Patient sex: M
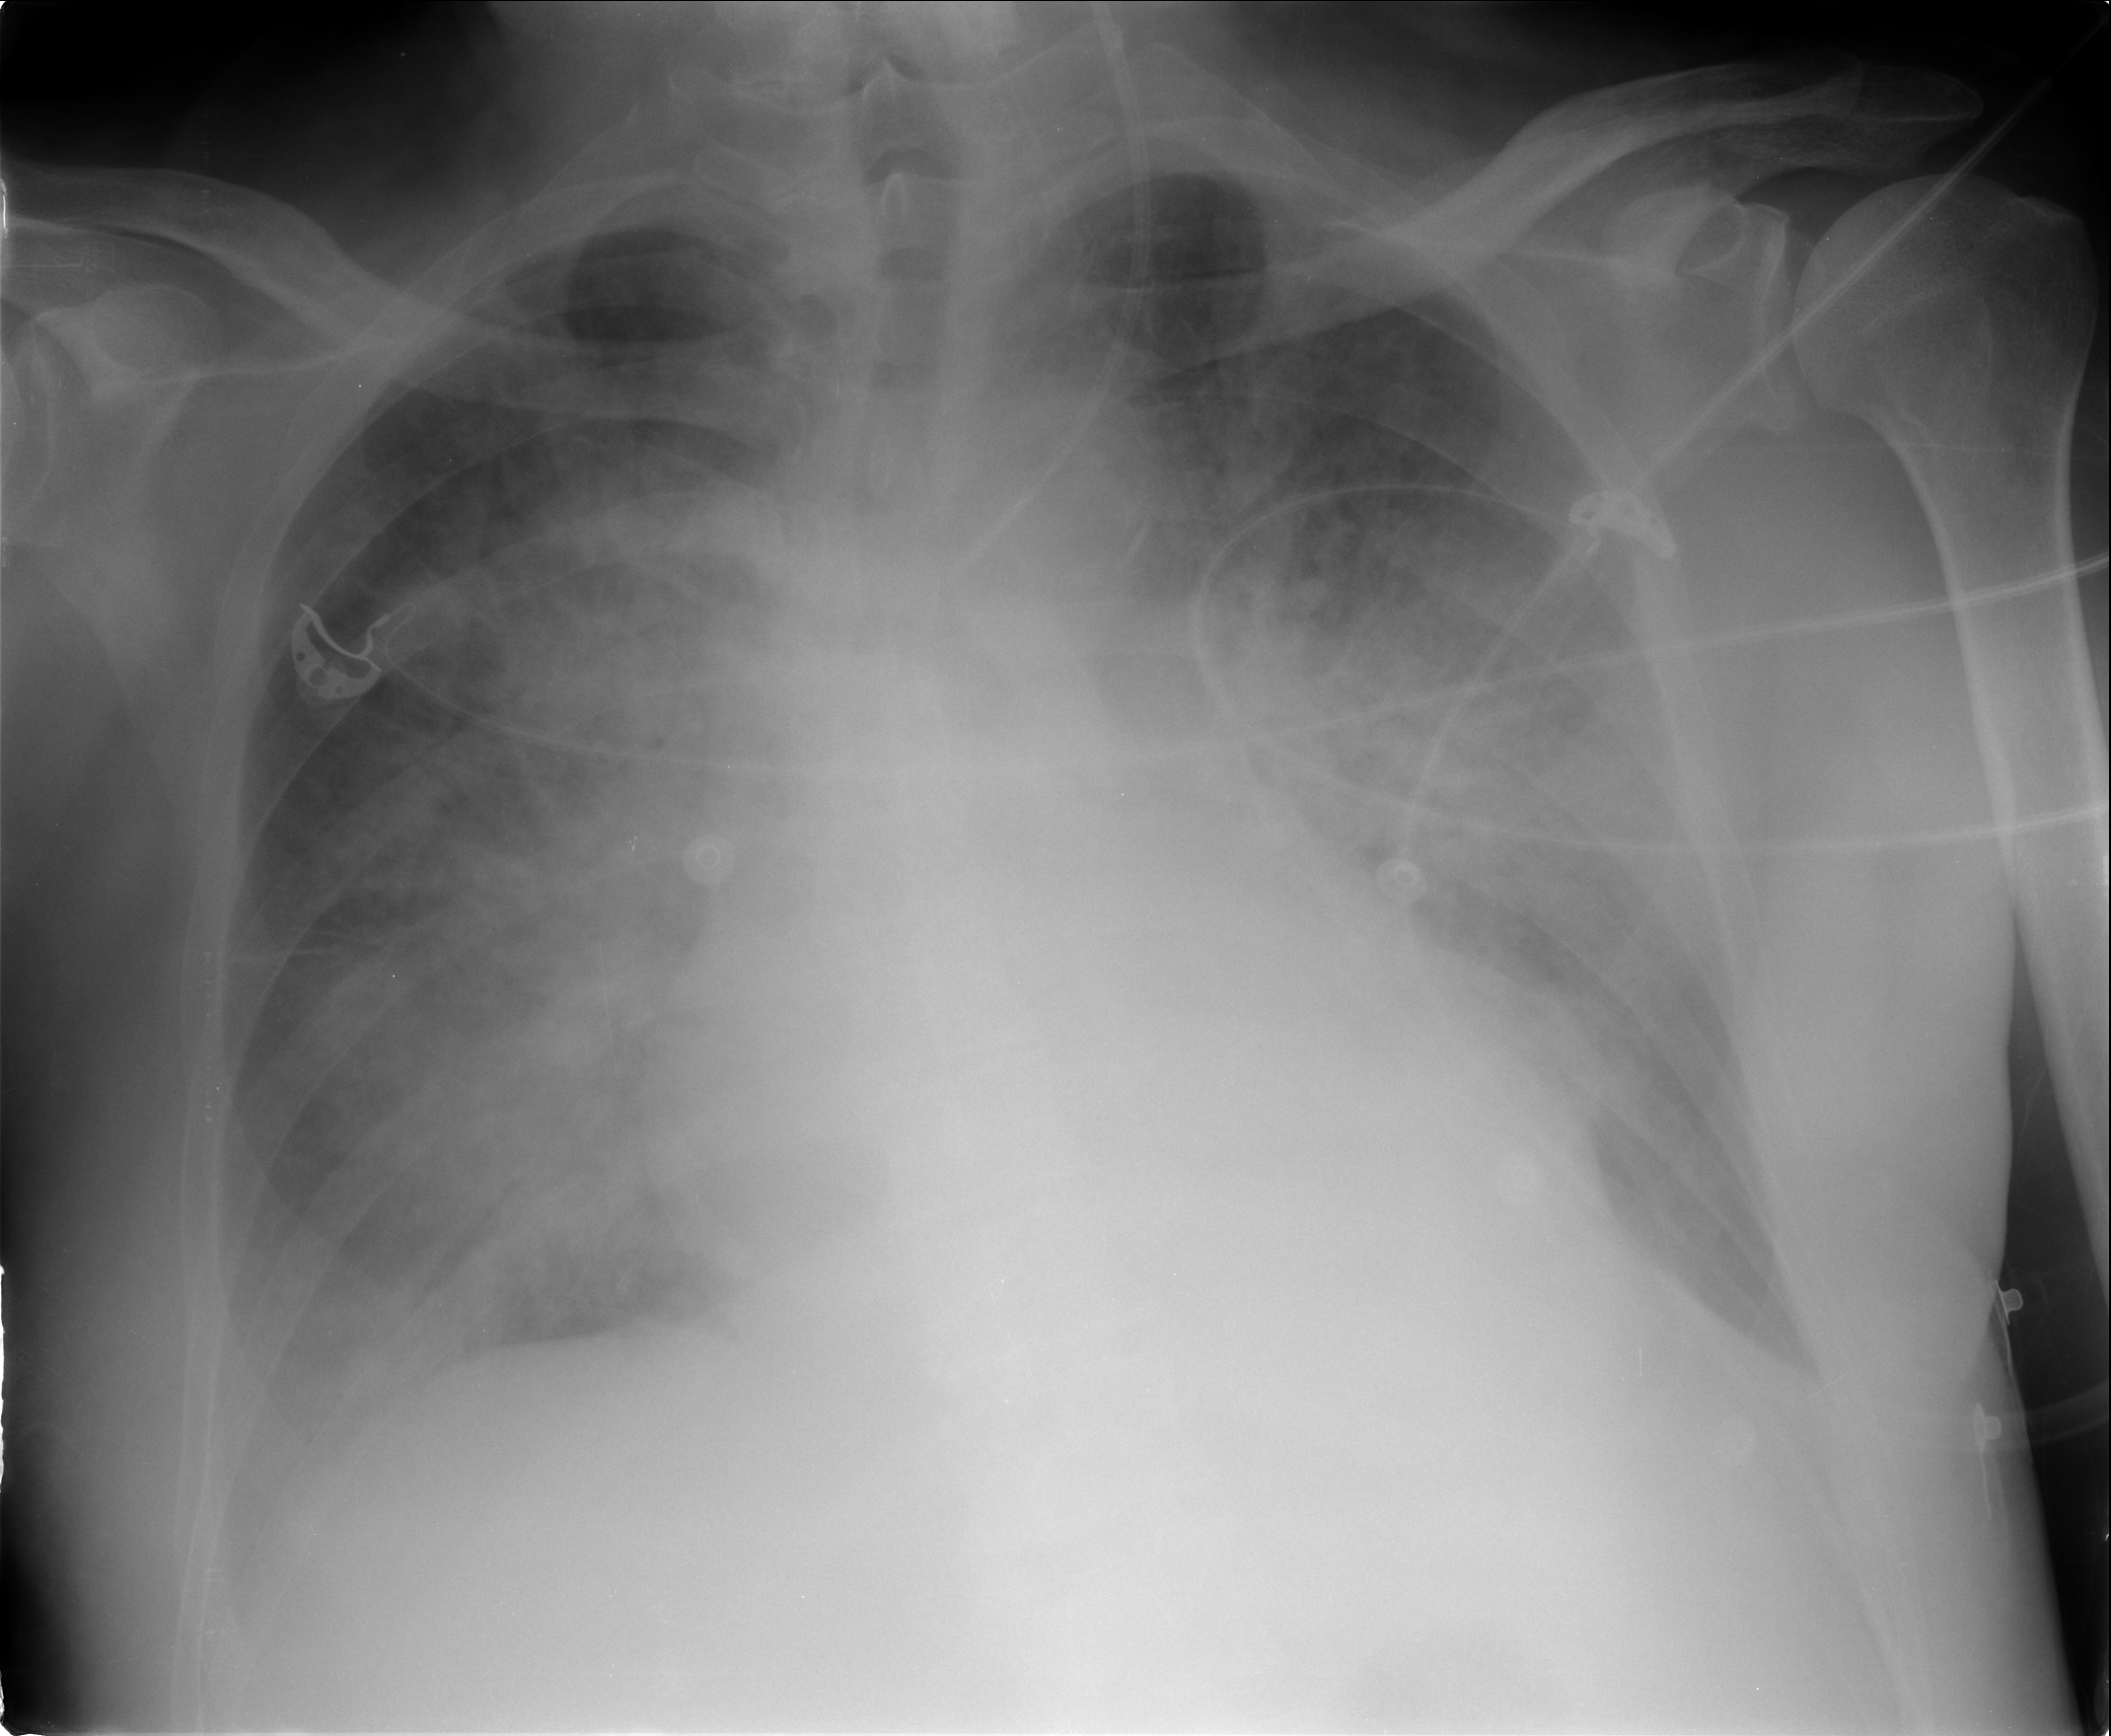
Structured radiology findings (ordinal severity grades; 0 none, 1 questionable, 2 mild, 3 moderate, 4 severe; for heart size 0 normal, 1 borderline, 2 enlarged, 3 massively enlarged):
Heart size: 2
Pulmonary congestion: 0
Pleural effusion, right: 2
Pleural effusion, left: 2
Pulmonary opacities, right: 4
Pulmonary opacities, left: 3
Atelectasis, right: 2
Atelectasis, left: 2